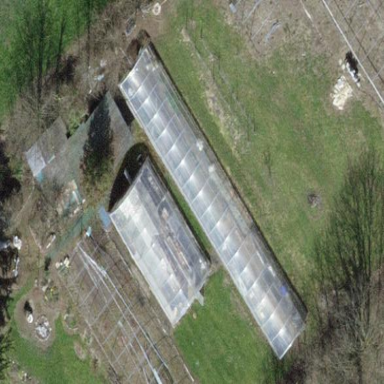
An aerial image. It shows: Area dedicated to greenhouse horticulture.